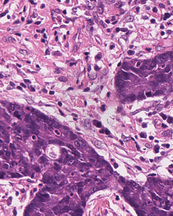
Tumor epithelial tissue: yes
Tumor-associated stroma tissue: yes
Normal tissue: no